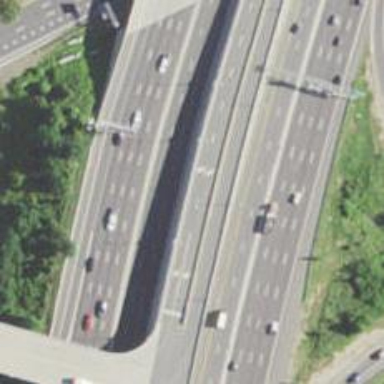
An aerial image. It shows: Asphalt motorway link.